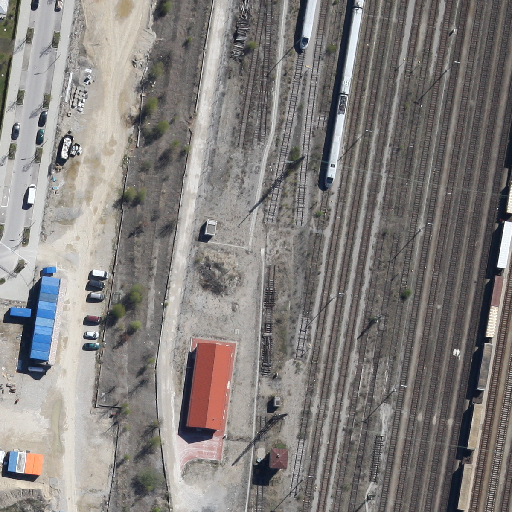
Referring expression: impervious surface